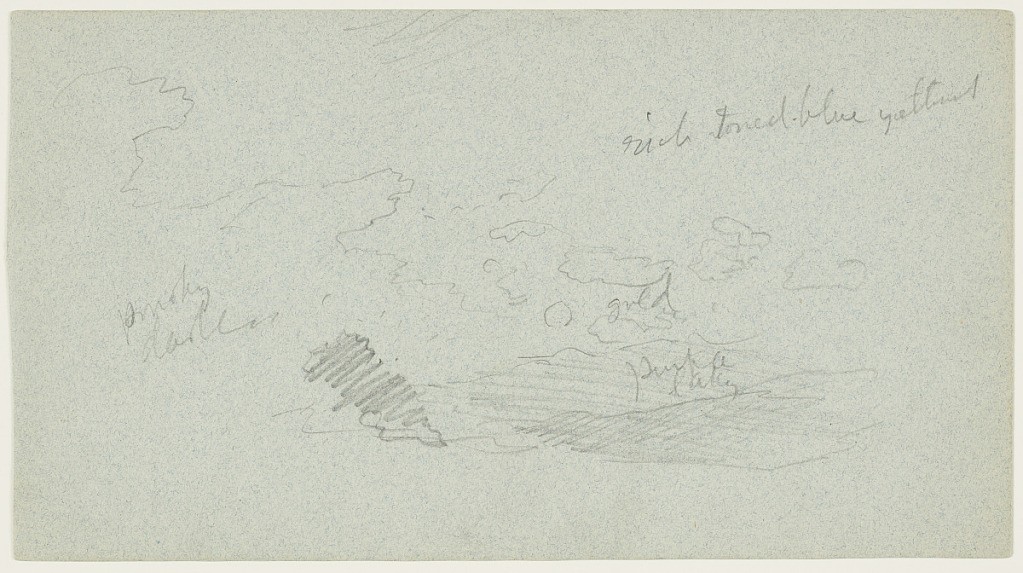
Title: Smoke on the Hudson River, Hudson, New York
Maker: Frederic Edwin Church, American, 1826–1900
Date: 1860 - 1880
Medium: Graphite on blue wove paper; verso: graphite
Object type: Drawing
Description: Landscape sketch showing a view of a plume of smoke on the shore of the Hudson River, looking southwest from Church's property near Hudson, New York. At center, a rising column of dark smoke is loosely rendered while, at right, two dark, overlapping silhouettes of mountain ridges are shown. The low-lying sun is visible behind these ridges, illuminating several puffy clouds that hang above.

Verso: Landscape sketch showing a closer, more detailed view of the fire on the Hudson River illustrated on the recto. At center, a plume of smoke billows up into the sky and is carried to the right with wind as it dissipates. A house or other structure is minimally rendered at left. In the background, the dark, rugged silhouette of the Catskill mountain range is visible.